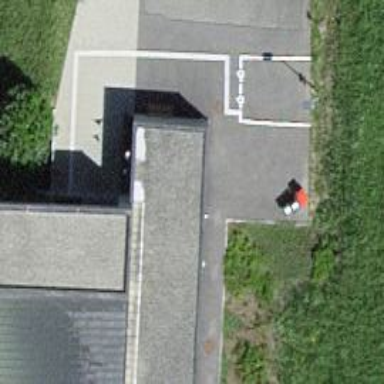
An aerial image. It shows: Transformer.